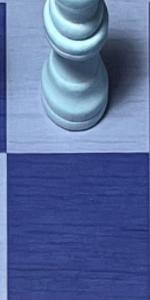
Label: Empty